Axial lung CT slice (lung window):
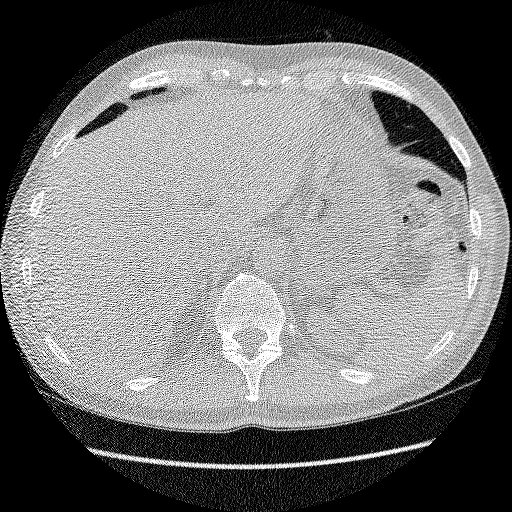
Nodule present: no